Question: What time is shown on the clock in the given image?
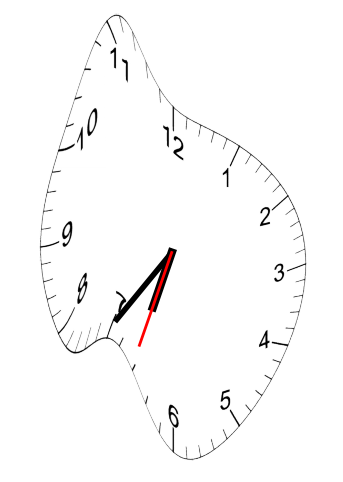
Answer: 06:35:33